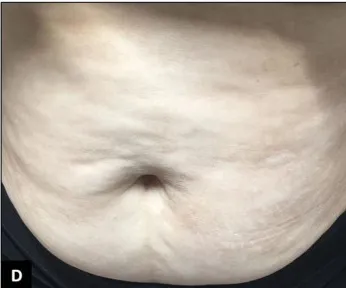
Physical examination revealed the skin had turned shiny and tight. Changes in the arm and lower abdomen in favor of morphea were also observed (D,E).
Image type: radiology (x_ray)